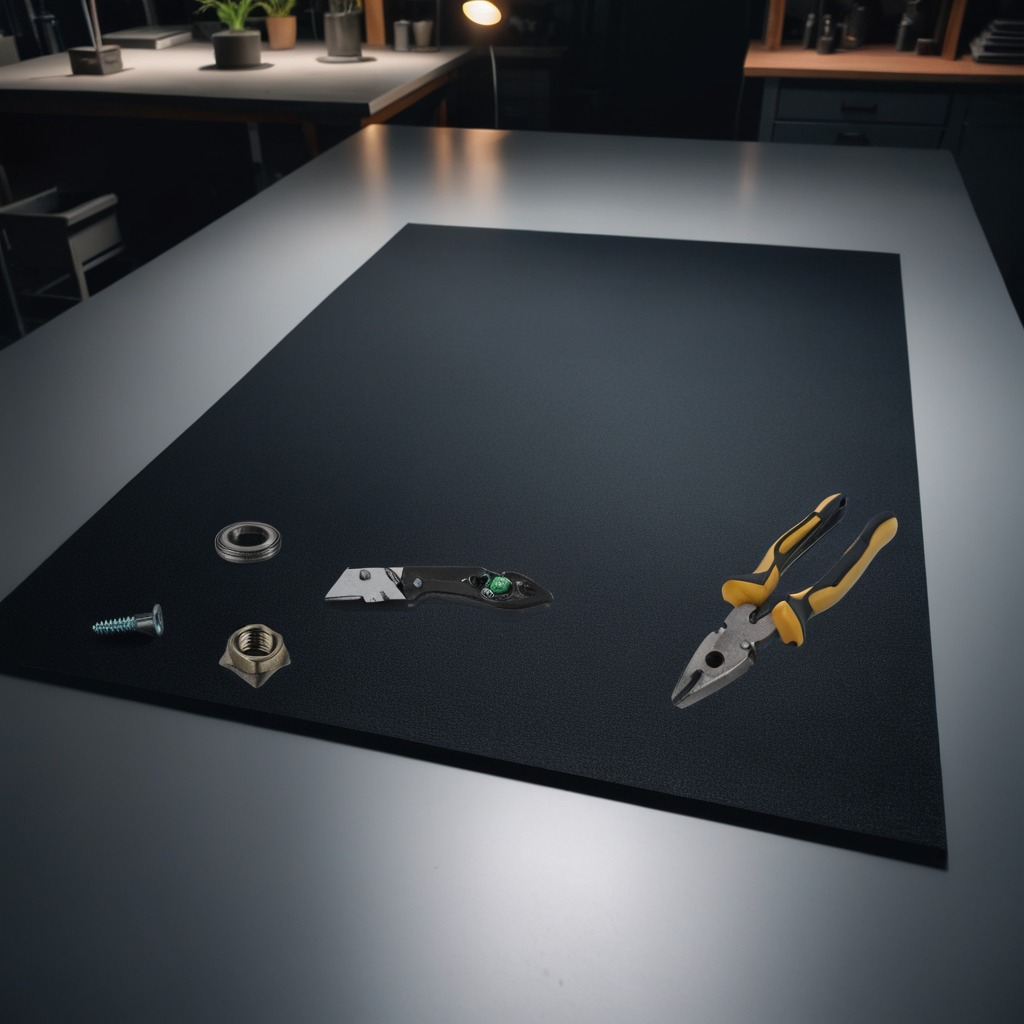
A ball bearing, a utility knife, a machine screw, pliers, and a metal nut are lying on a clean granite tabletop.